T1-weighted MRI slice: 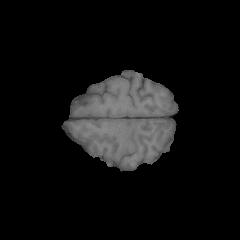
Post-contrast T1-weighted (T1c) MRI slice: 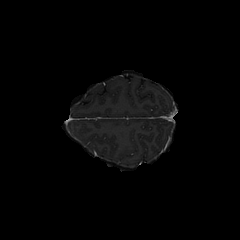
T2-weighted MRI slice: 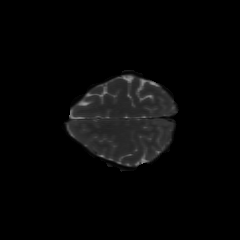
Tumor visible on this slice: no